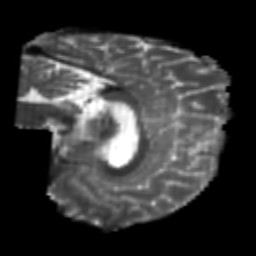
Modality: T2w
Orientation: sagittal
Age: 22
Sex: male
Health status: healthy
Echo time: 0.074 s